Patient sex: F
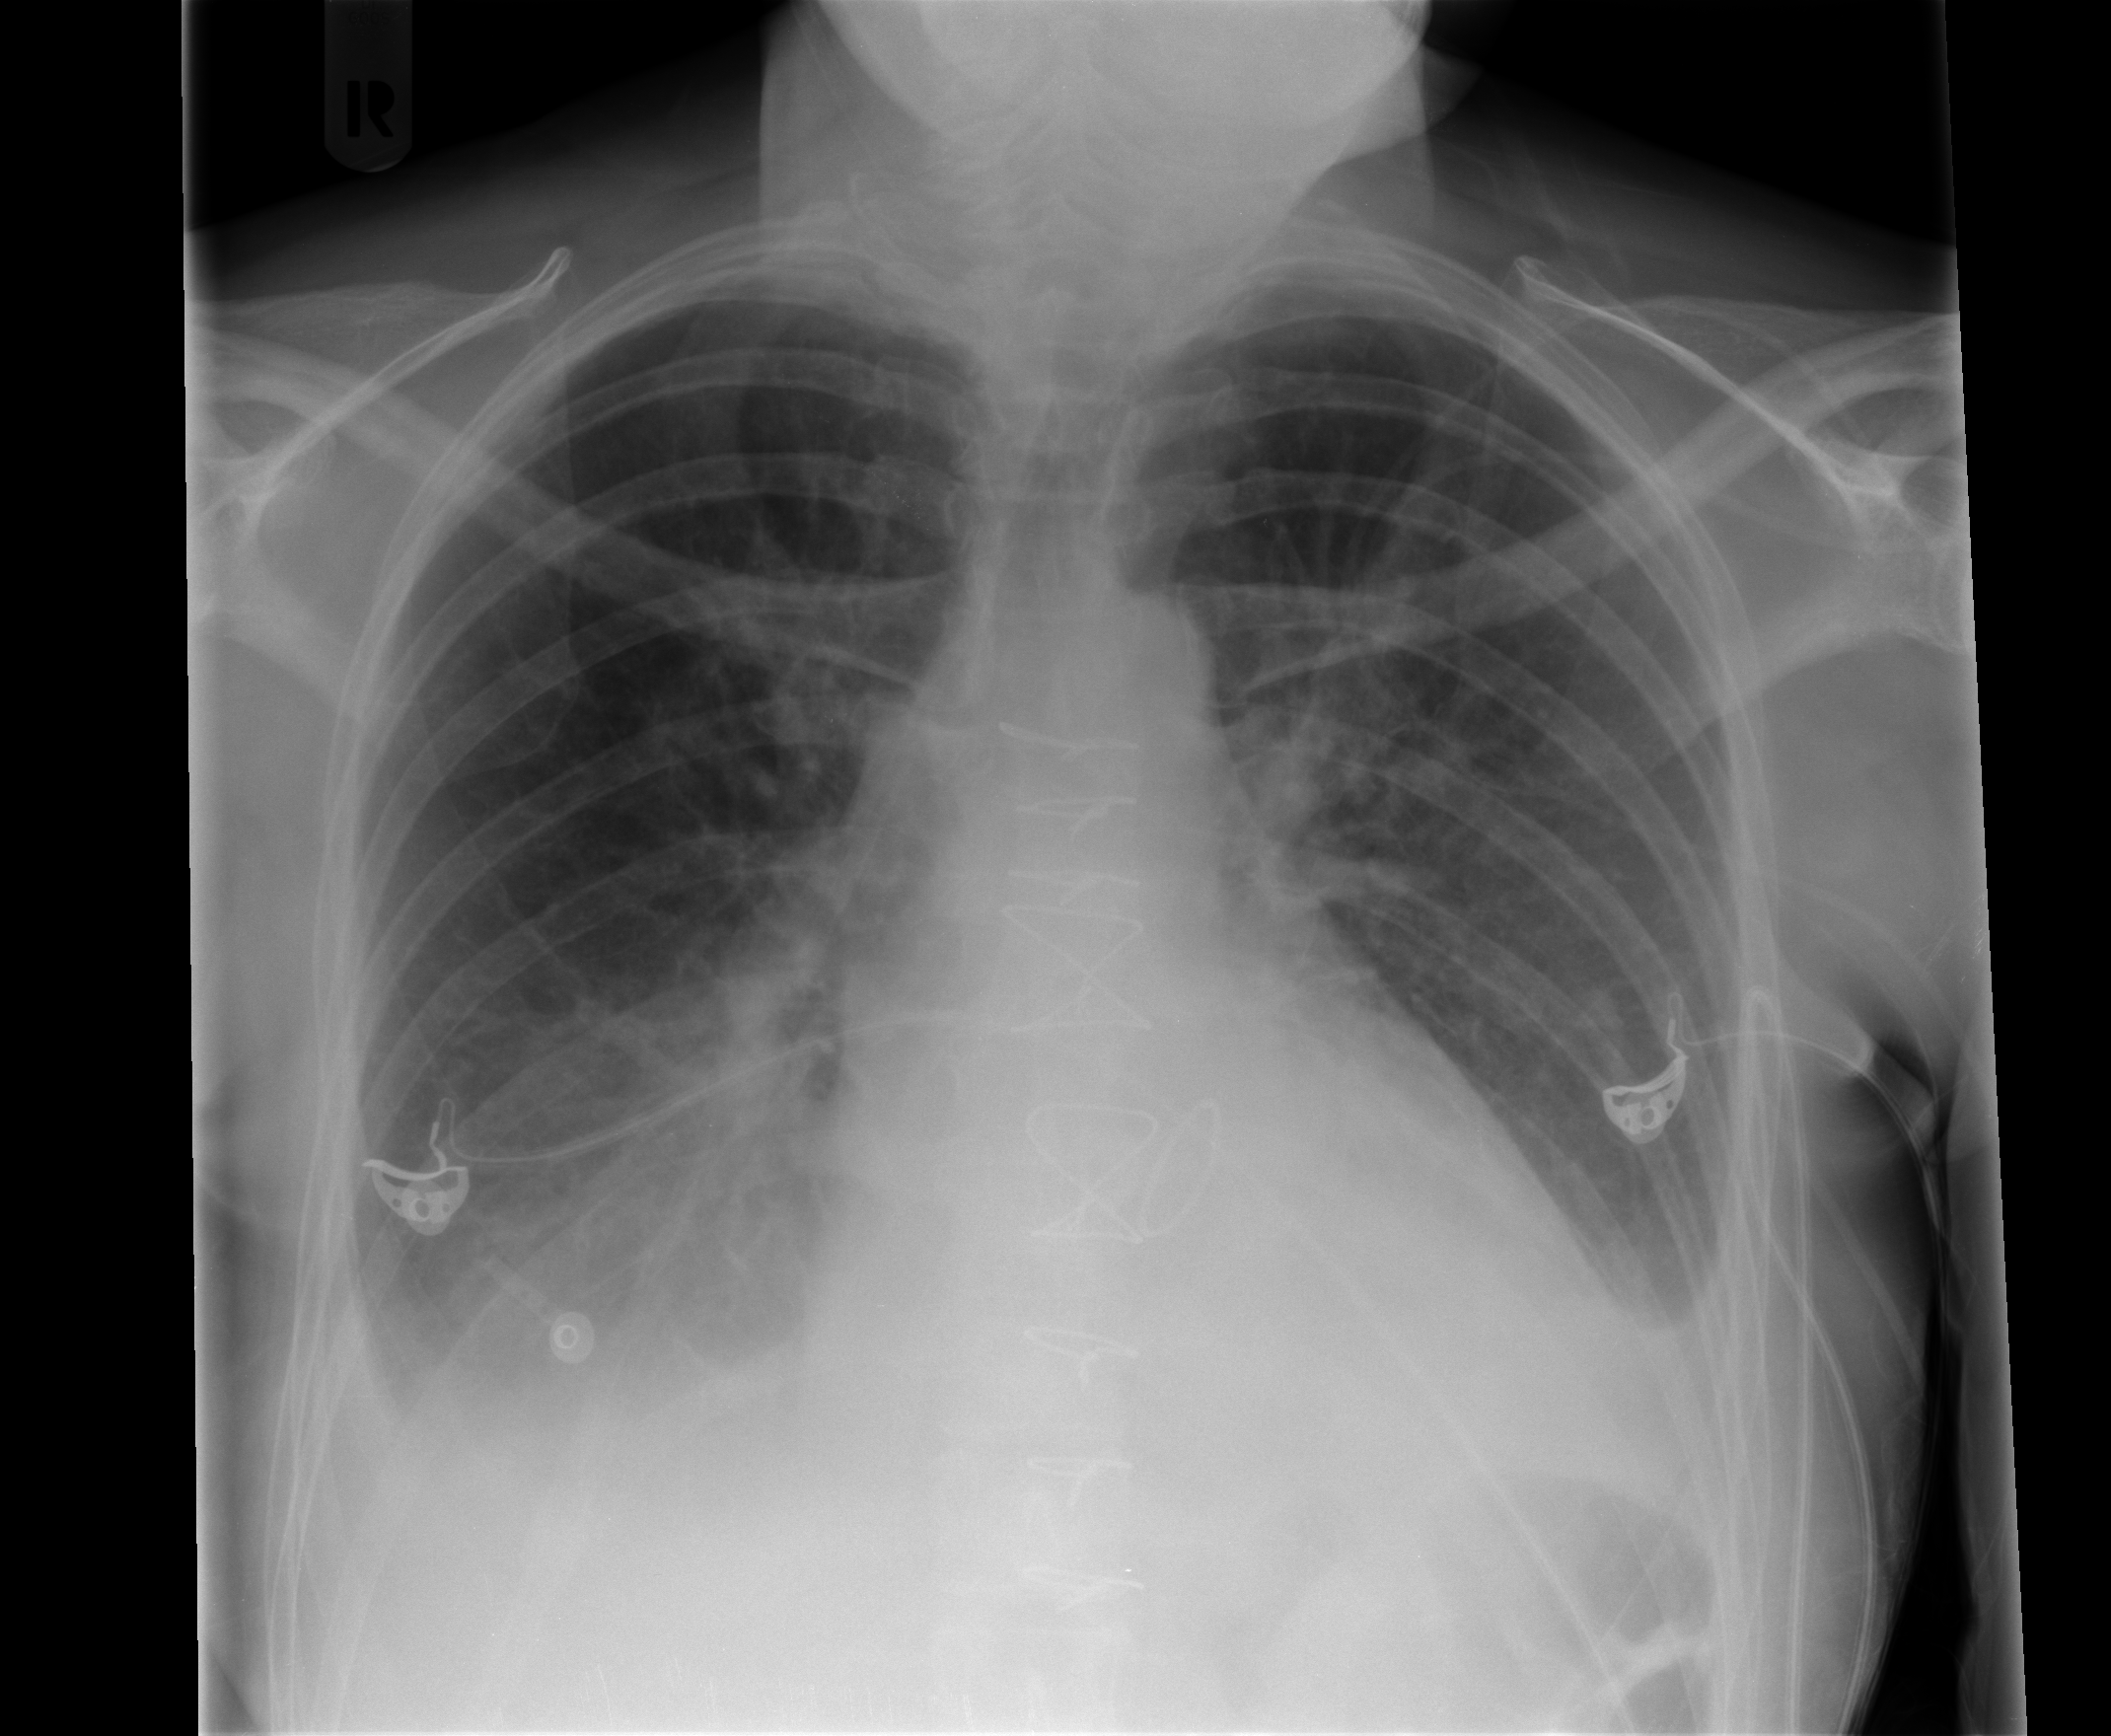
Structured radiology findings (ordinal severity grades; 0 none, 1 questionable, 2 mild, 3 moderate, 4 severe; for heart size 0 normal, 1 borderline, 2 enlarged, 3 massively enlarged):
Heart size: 2
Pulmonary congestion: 0
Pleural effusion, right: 2
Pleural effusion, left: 1
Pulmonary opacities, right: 0
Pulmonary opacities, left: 0
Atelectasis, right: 0
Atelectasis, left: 0